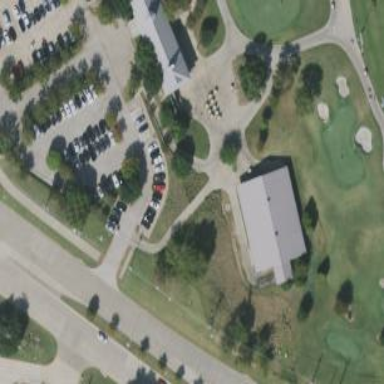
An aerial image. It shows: Path for golf carts.